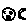
Label: moon